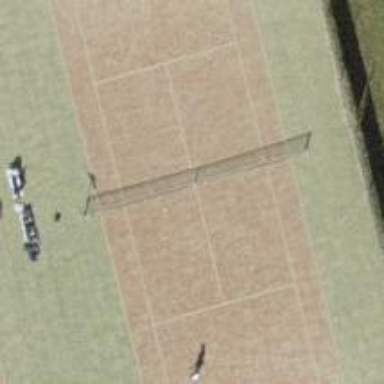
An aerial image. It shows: Tennis court on the leisure land pitch.